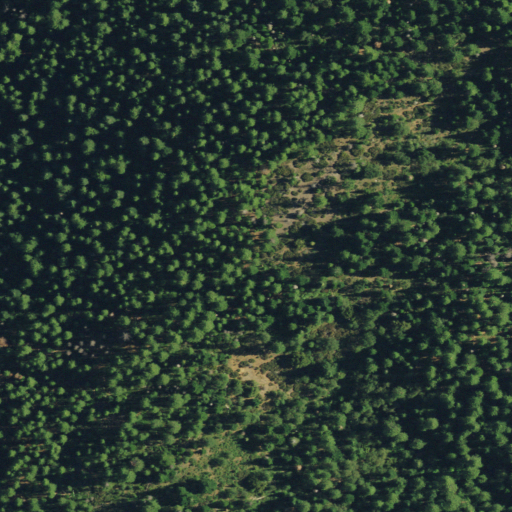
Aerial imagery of ridge(s) in California named Lafayette Ridge containing evergreen forest and mixed forest